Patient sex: F
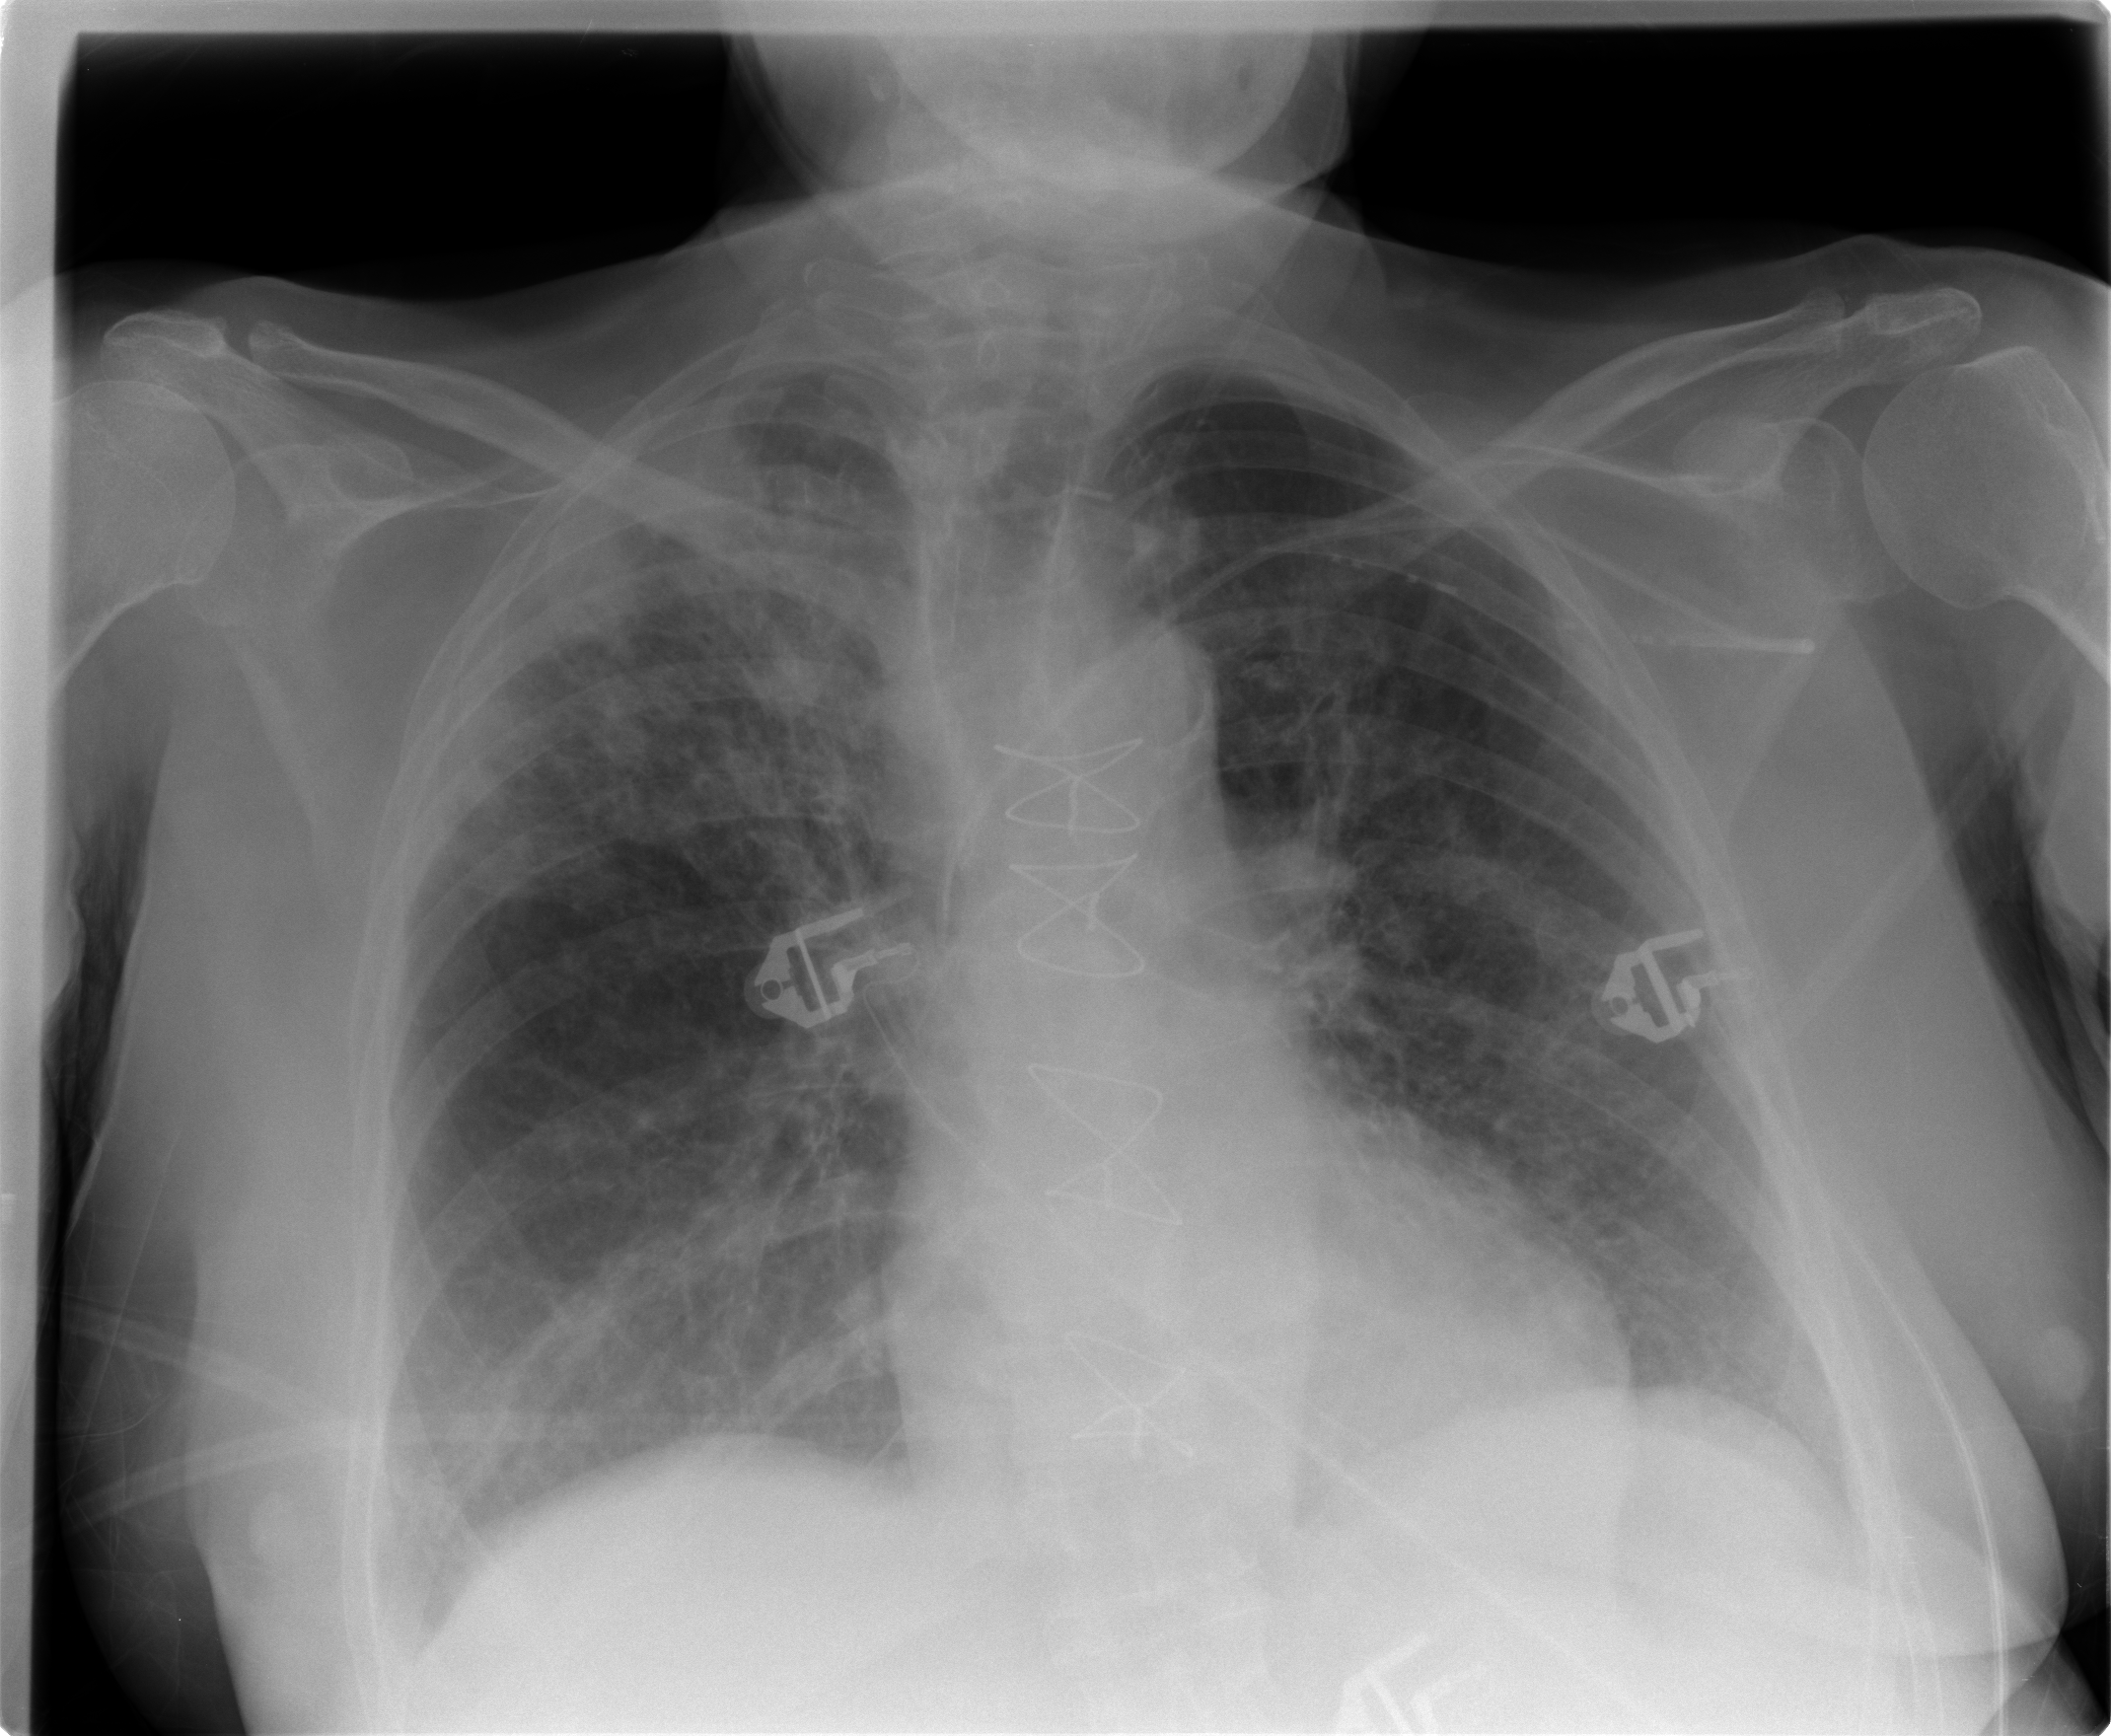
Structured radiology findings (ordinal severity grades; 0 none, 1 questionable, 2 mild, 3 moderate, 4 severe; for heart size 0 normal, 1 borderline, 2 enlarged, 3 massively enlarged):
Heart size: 2
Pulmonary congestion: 2
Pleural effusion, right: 0
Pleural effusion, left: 0
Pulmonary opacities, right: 4
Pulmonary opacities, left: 3
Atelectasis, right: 3
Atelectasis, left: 2